Field crop: maize
Growth stage: 2
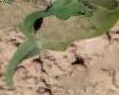
Species: maize